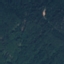
Land use / land cover: Forest